Question: Here is an image :

The problem is the 'nav ul ul li' moved to the right, as seen in the image, the tab "Contact" moved to the right, and thus the size was not what I want. I want the tab "Contact" to have the same size of "About".
This is the code of mine :
(HTML)
'''
<nav>
<ul>
<li><a href="#">Home</a></li>
<li><a href="#">About</a>
<ul>
<li><a href="#">Contact</a></li>
</ul>
</li>
</ul>
</nav>
'''
(CSS)
'''
/* Basic Styling */
a {
text-decoration:none;
color:inherit;
}
/* Menu Styling */
nav > ul > li {
display:inline-block;
width:200px;
height:50px;
line-height:50px;
margin:0px;
padding:0px;
background-color:#dddddd;
text-align:center;
}
nav ul li:hover {
background-color:#aaaaff;
}
nav ul ul {
display:none;
}
nav ul li:hover > ul {
display:block;
position:relative;
}
nav ul li:hover > ul > li {
display:block;
width:400px;
height:80px;
line-height:80px;
padding:0px;
margin:0px;
text-align:center;
position:relative;
}
nav ul li {
float: left;
}
nav ul ul li,
nav ul ul li a {
display:block;
}
'''
### Fiddle
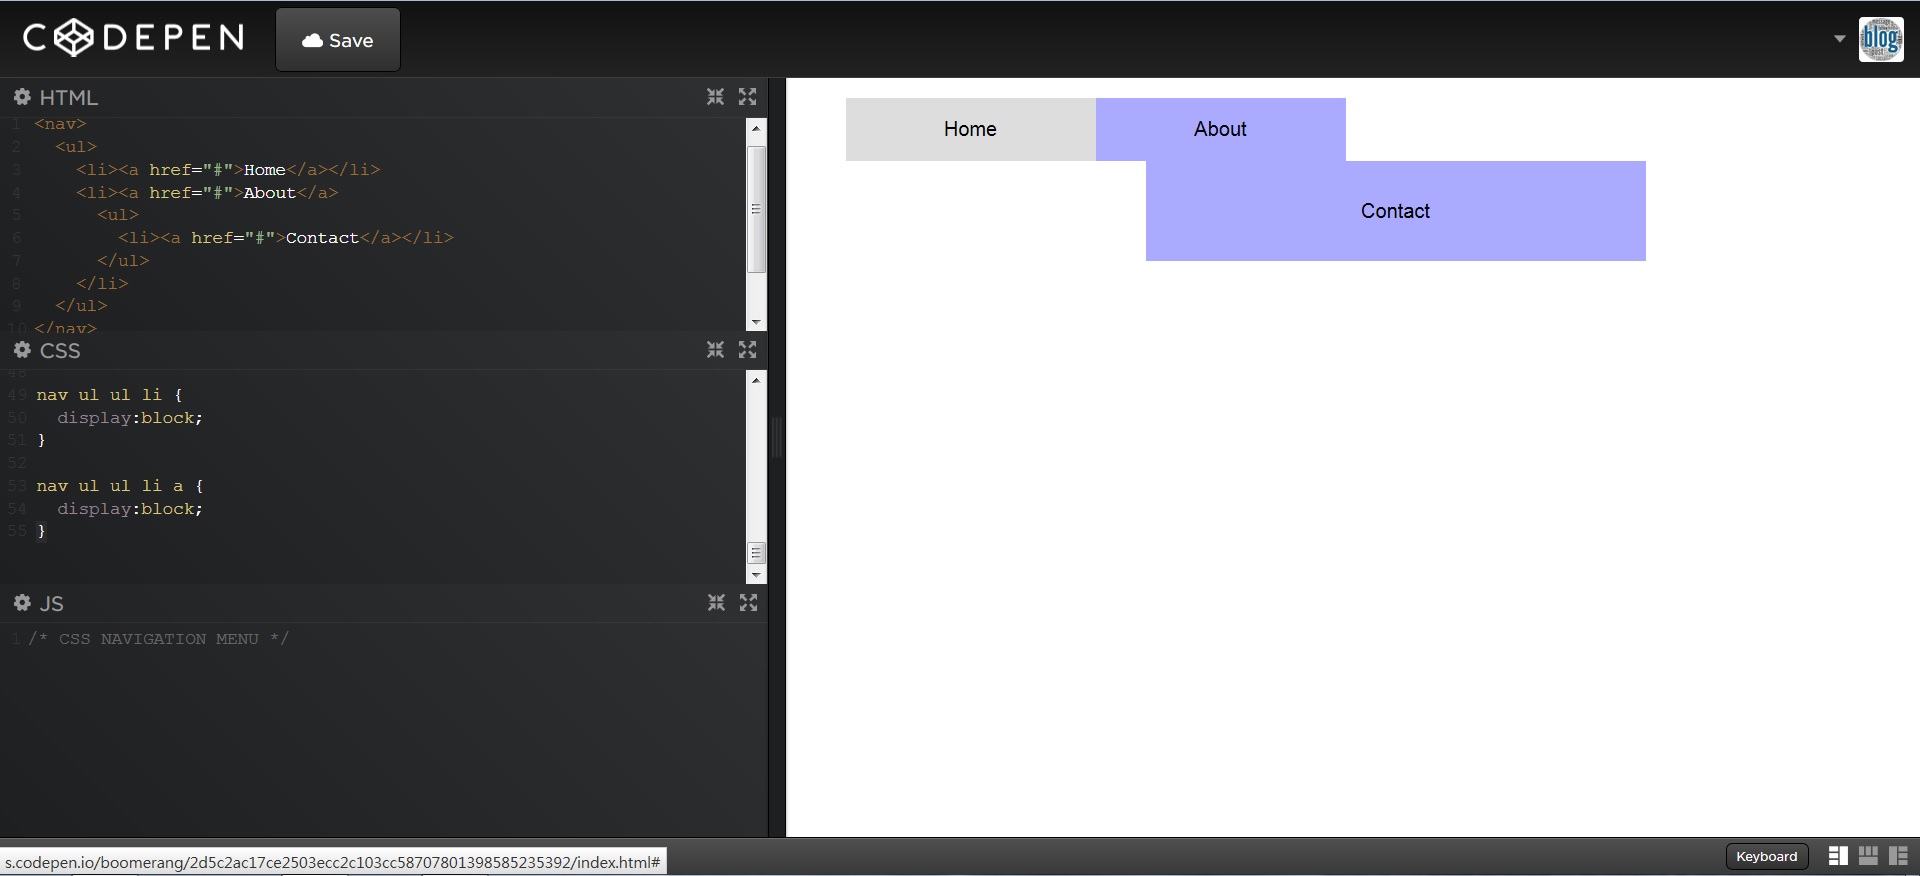
Answer: The problem was that the width and heights for the list items in the inner ul were different than the ones in the outer ul. To fix the indentation I set padding left to 0 for your inner ul.
The code below should work. Also here is a link to my codepen <URL>
'''
/* Basic Styling */
a {
text-decoration:none;
color:inherit;
}
/* Menu Styling */
nav > ul > li {
display:inline-block;
width:200px;
height:50px;
line-height:50px;
margin:0px;
padding:0px;
background-color:red;
text-align:center;
}
nav ul li:hover {
background-color:#aaaaff;
}
nav ul ul {
display:none;
padding-left:0;
}
nav ul li:hover > ul {
display:block;
position:relative;
}
nav ul li:hover > ul > li {
display:block;
width:200px;
height:50px;
line-height:50px;
padding:0px;
text-align:center;
}
nav ul li {
float: left;
}
'''